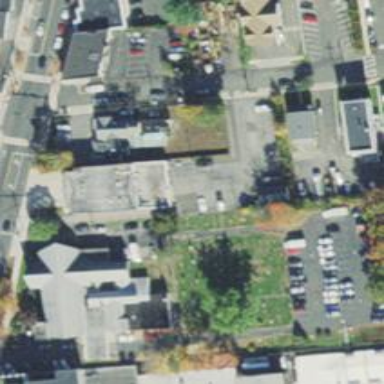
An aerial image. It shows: Veterinary facility.